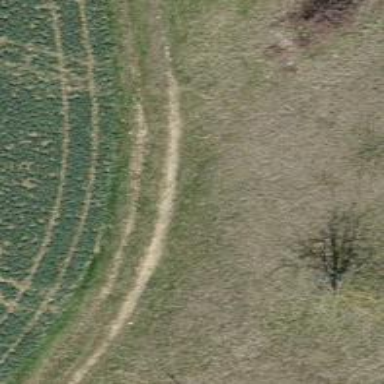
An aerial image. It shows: Track with grade 3 surface.